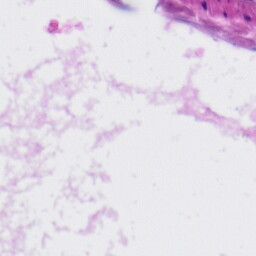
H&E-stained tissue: Liver